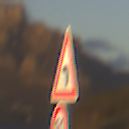
Verkehrszeichen: KurveLinks
Zusatzzeichen unten: Geschwindigkeit50
Umgebung: Outdoor, RoadRail
Tageszeit: SunriseSunset
Wetter: PartlyCloudy
Licht: Natural
Jahreszeit: NotSpecified
Kontrast: HighContrast